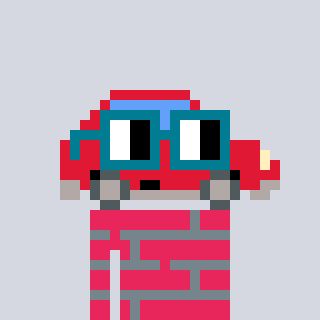
a pixel art character with square dark green glasses, a car-shaped head and a redpinkish-colored body on a cool background